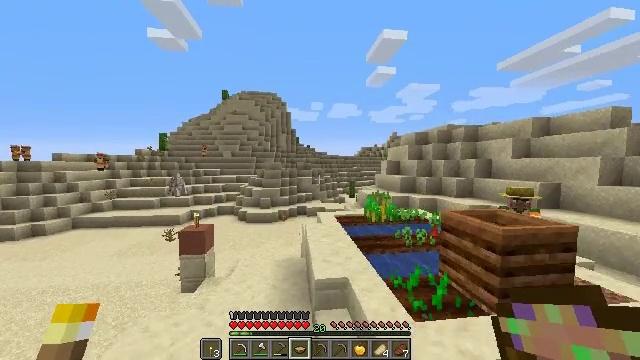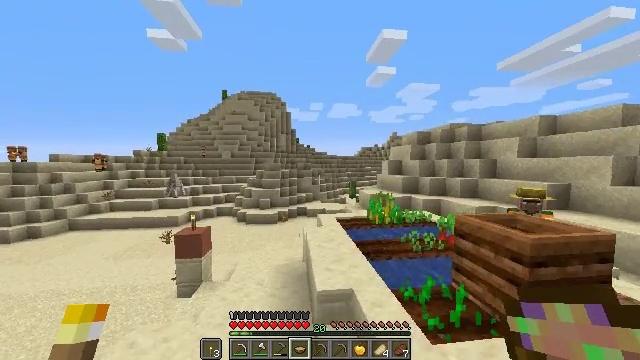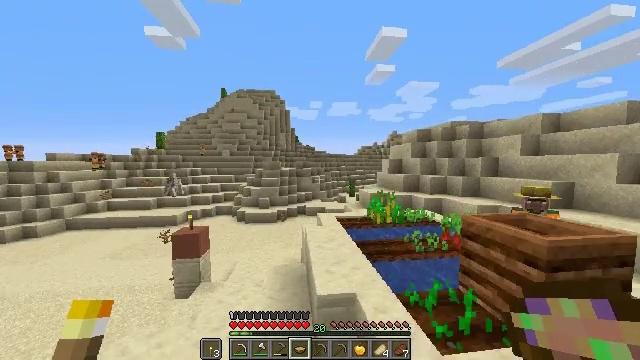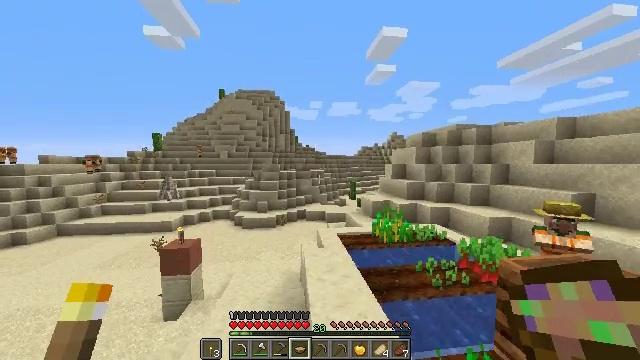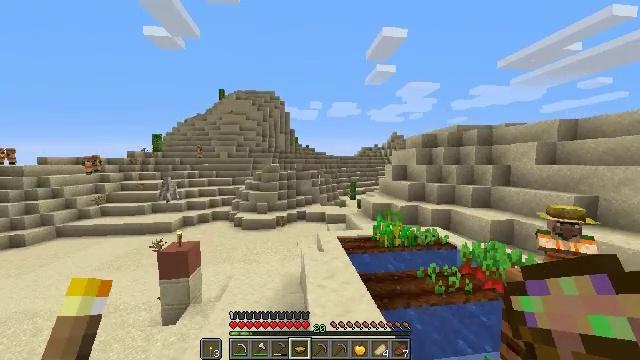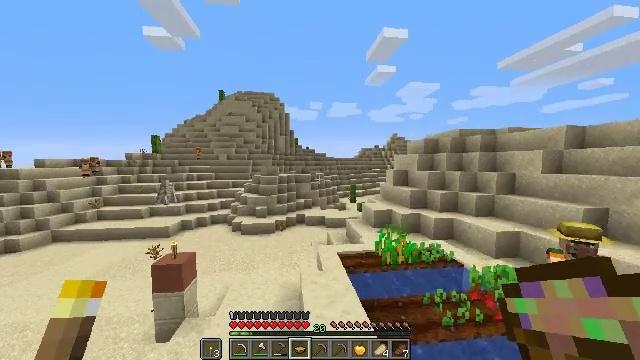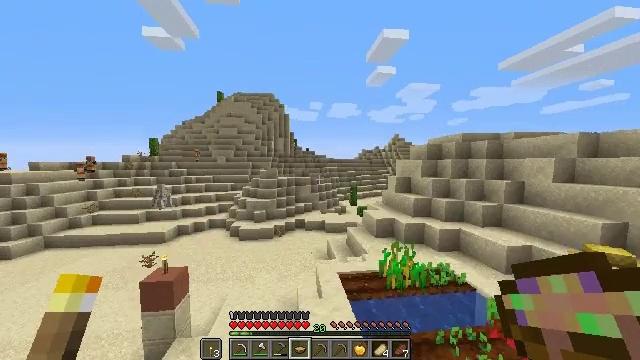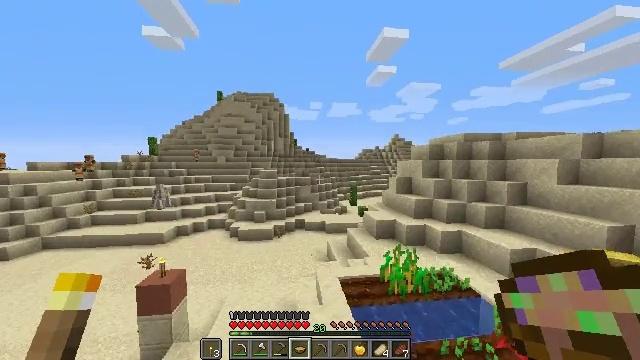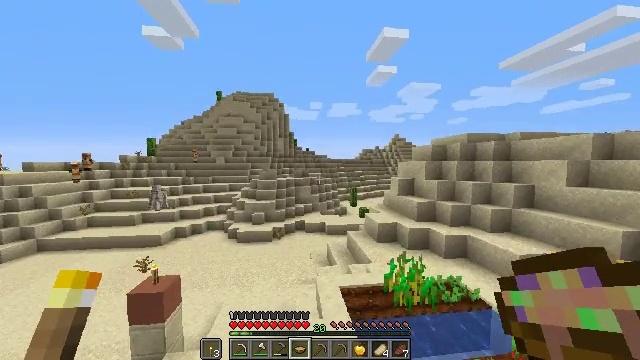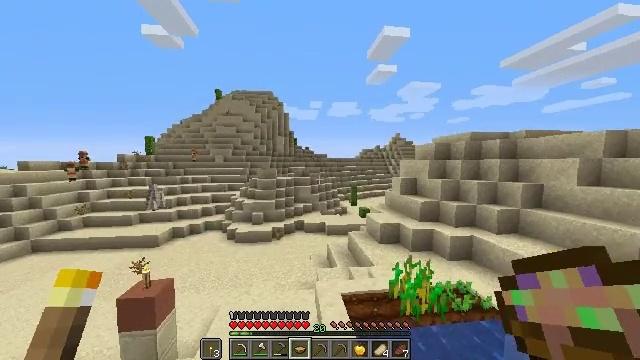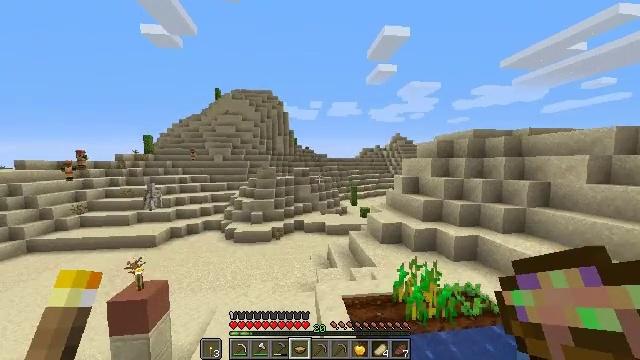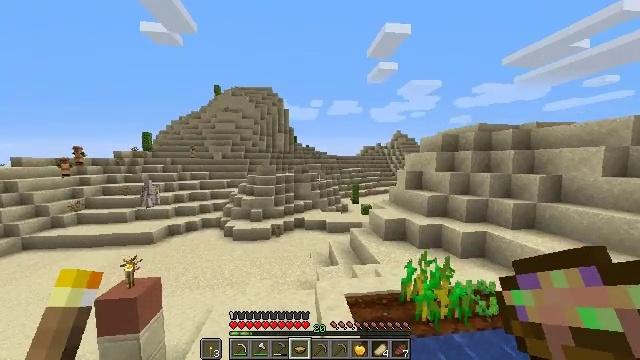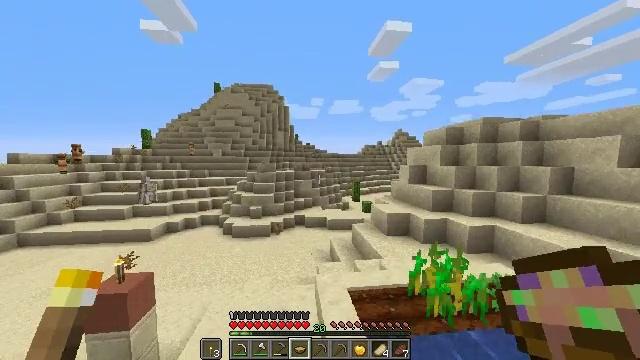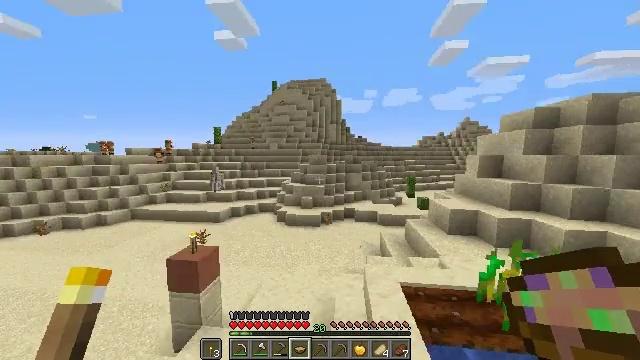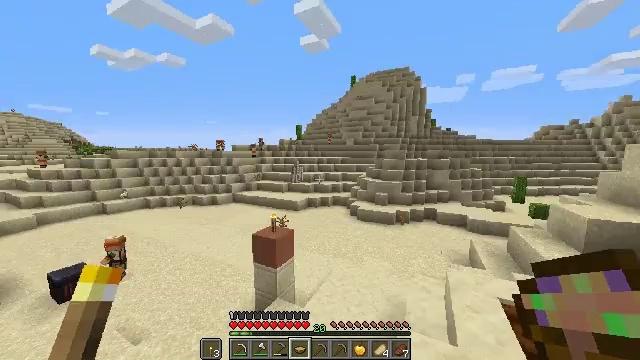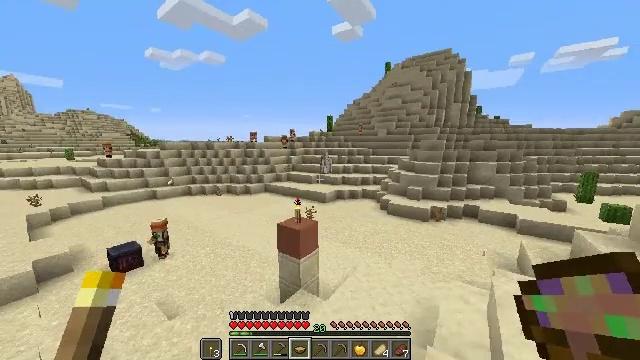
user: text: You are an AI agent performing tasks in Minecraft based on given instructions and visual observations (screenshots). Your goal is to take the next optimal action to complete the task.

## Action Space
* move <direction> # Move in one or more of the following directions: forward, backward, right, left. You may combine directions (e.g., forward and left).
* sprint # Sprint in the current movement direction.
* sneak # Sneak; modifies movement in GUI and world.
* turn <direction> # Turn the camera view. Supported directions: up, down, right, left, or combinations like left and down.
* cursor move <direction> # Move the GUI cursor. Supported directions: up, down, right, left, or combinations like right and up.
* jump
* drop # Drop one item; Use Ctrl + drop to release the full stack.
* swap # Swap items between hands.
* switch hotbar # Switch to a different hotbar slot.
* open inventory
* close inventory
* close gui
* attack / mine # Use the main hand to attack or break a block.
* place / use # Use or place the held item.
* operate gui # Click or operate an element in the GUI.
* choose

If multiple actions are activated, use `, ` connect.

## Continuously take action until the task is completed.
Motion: motion action
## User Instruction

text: Break the sandstone wall into pieces.
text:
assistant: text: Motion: move forward, sprint
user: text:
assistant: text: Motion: move forward, sprint
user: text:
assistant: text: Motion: move forward, sprint, jump
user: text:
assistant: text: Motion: move forward, sprint, jump
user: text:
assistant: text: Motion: move forward, sprint, jump
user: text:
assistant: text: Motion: move forward, sprint, jump
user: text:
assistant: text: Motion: move forward, sprint, jump
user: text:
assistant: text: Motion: move forward, sprint, jump
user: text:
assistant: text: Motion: move forward, sprint, jump
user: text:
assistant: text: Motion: move forward, sprint
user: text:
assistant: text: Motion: move forward, sprint
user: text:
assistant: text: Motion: move forward, sprint
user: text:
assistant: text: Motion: move forward, sprint, turn left and down
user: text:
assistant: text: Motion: move forward, sprint, turn left
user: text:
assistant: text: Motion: move forward, sprint, turn left and down
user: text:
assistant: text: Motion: move forward, sprint
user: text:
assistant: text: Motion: move forward, sprint
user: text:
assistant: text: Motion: move forward, sprint, turn left and down
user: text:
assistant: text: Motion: sprint, turn left and down
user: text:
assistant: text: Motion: sprint, turn left and down
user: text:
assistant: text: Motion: turn left
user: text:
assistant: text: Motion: turn left and up
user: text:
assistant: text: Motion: no_op
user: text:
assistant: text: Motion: no_op
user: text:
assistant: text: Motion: no_op
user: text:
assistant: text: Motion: move forward, sprint
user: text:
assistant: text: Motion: move forward, sprint
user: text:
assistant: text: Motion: move forward, sprint
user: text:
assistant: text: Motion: move forward, sprint
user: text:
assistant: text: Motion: move forward, sprint